Question: I'm trying to create a 'UISlider' that lets you choose from an array of numbers. Each slider position should be equidistant and the slider should snap to each position, rather than smoothly slide between them. (This is the behavior of the slider in 'Settings' > 'General' > 'Text Size', which was introduced in iOS 7.)

The numbers I want to choose from are: '-3, 0, 2, 4, 7, 10, and 12.'
(I'm very new to Objective-C, so a complete code example would be much more helpful than a code snippet. =)
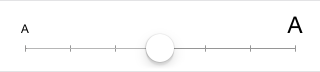
Answer: Some of the other answers work, but this will give you the same fixed space between every position in your slider. In this example you treat the slider positions as indexes to an array which contains the actual numeric values you are interested in.
'''
@interface MyViewController : UIViewController {
UISlider *slider;
NSArray *numbers;
}
@end
@implementation MyViewController
- (void)viewDidLoad {
[super viewDidLoad];
slider = [[UISlider alloc] initWithFrame:self.view.bounds];
[self.view addSubview:slider];
// These number values represent each slider position
numbers = @[@(-3), @(0), @(2), @(4), @(7), @(10), @(12)];
// slider values go from 0 to the number of values in your numbers array
NSInteger numberOfSteps = ((float)[numbers count] - 1);
slider.maximumValue = numberOfSteps;
slider.minimumValue = 0;
// As the slider moves it will continously call the -valueChanged:
slider.continuous = YES; // NO makes it call only once you let go
[slider addTarget:self
action:@selector(valueChanged:)
forControlEvents:UIControlEventValueChanged];
}
- (void)valueChanged:(UISlider *)sender {
// round the slider position to the nearest index of the numbers array
NSUInteger index = (NSUInteger)(slider.value + 0.5);
[slider setValue:index animated:NO];
NSNumber *number = numbers[index]; // <-- This numeric value you want
NSLog(@"sliderIndex: %i", (int)index);
NSLog(@"number: %@", number);
}
'''
# Edit: Here's a version in Swift 4 that subclasses UISlider with callbacks.
'''
class MySliderStepper: UISlider {
private let values: [Float]
private var lastIndex: Int? = nil
let callback: (Float) -> Void
init(frame: CGRect, values: [Float], callback: @escaping (_ newValue: Float) -> Void) {
self.values = values
self.callback = callback
super.init(frame: frame)
self.addTarget(self, action: #selector(handleValueChange(sender:)), for: .valueChanged)
let steps = values.count - 1
self.minimumValue = 0
self.maximumValue = Float(steps)
}
required init?(coder aDecoder: NSCoder) {
fatalError("init(coder:) has not been implemented")
}
@objc func handleValueChange(sender: UISlider) {
let newIndex = Int(sender.value + 0.5) // round up to next index
self.setValue(Float(newIndex), animated: false) // snap to increments
let didChange = lastIndex == nil || newIndex != lastIndex!
if didChange {
lastIndex = newIndex
let actualValue = self.values[newIndex]
self.callback(actualValue)
}
}
}
'''